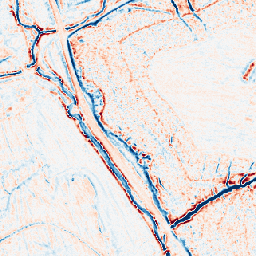
Category: edge_preserving
Decomposition family: bilateral
Decomposition parameters: d: 9
sigma_color: 75
sigma_space: 75
Upsampling method: area
Upsampling parameters: scale: 8
Upsampling scale: 8